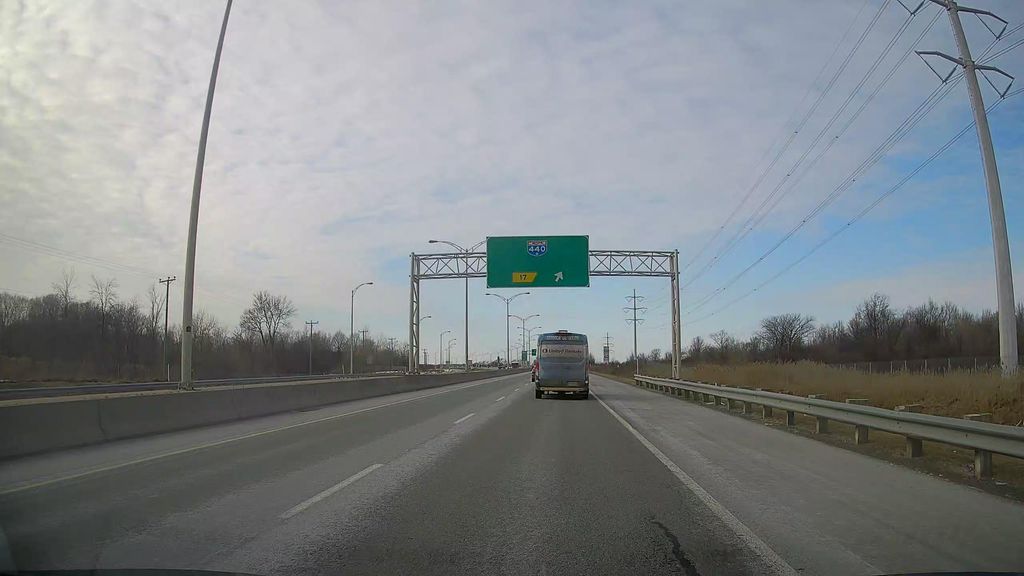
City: montreal